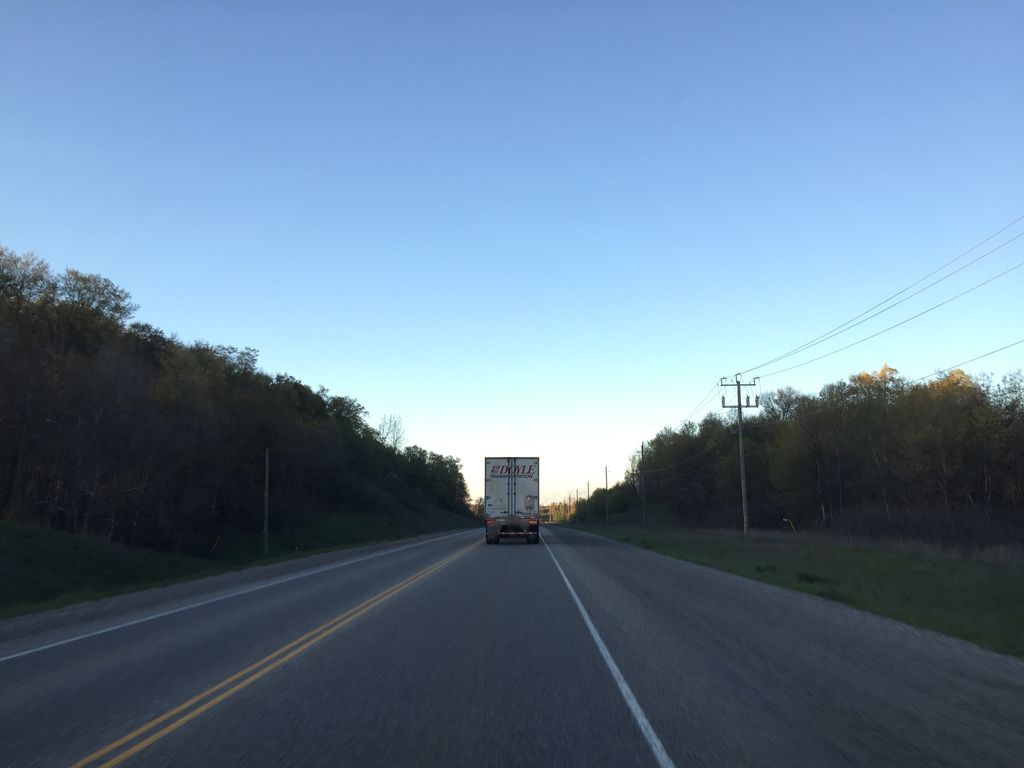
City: kitchener-waterloo